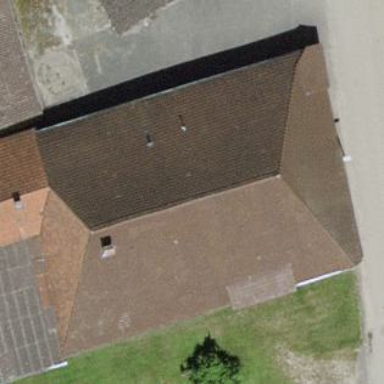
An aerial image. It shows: Rural barn.